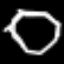
Label: octagon